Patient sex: F
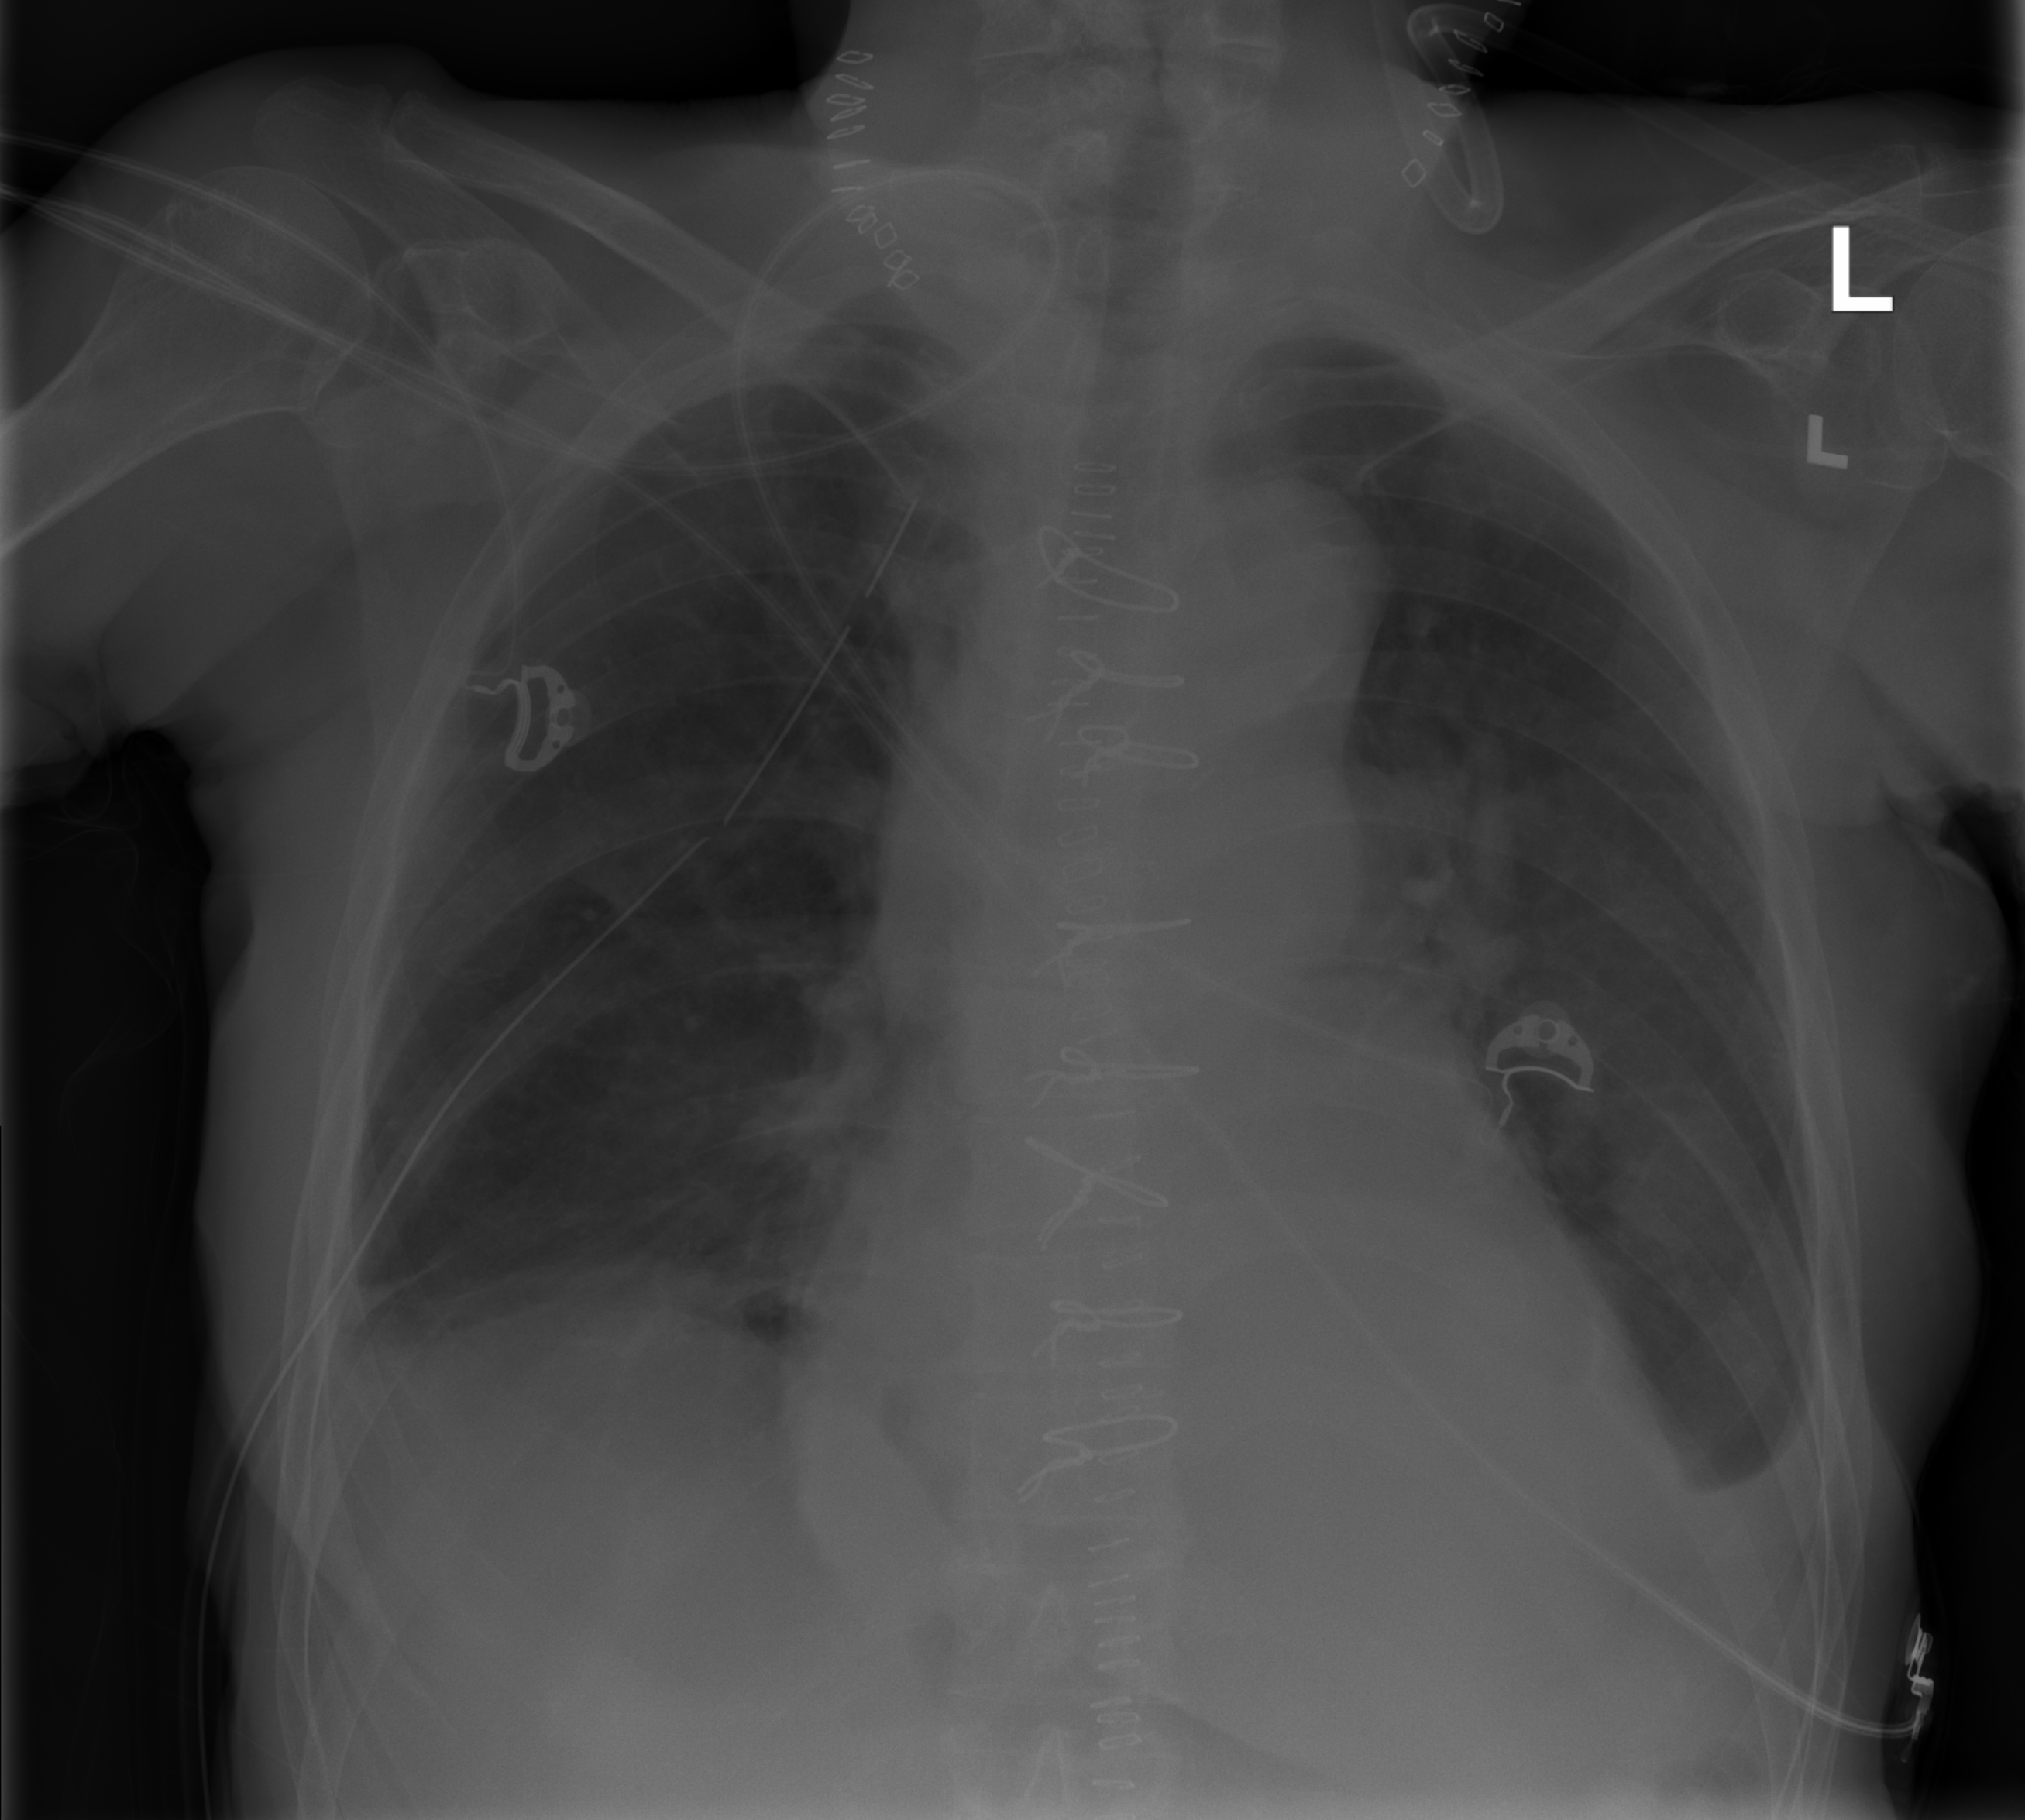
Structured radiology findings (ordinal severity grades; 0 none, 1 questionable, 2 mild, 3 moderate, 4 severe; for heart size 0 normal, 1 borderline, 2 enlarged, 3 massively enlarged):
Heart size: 1
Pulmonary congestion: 2
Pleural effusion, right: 2
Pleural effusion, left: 2
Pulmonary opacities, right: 0
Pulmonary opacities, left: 0
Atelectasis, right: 2
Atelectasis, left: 2